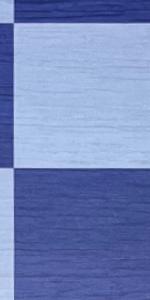
Label: Empty